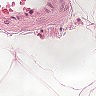
Metastatic tissue present: no